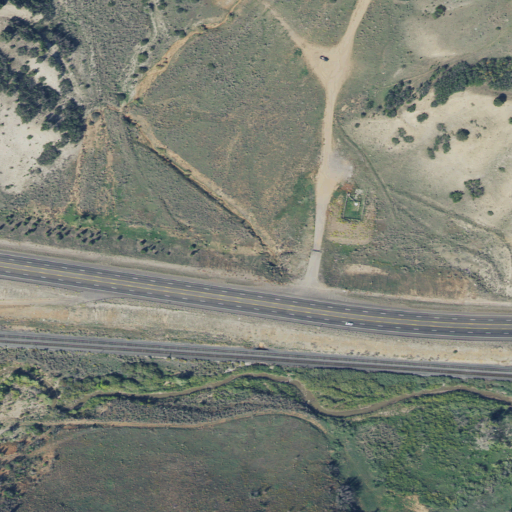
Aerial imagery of valley in Utah named Chicken Hollow containing shrub, grassland, medium intensity development, deciduous forest, low intensity development, high intensity development, and woody wetlands